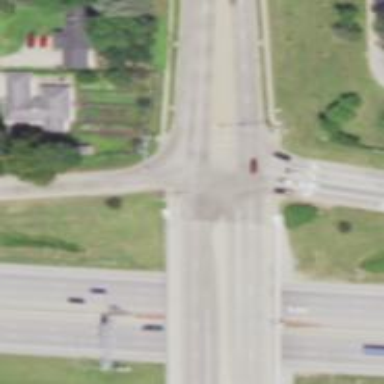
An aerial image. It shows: Marked road crossing.